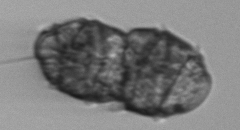
Label: Margalefidinium